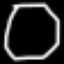
Label: octagon